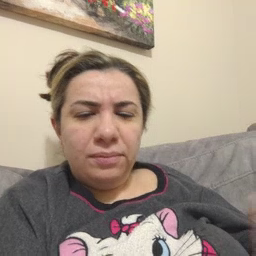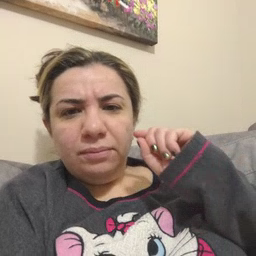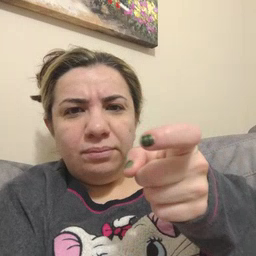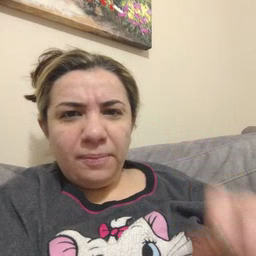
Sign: gift